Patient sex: M
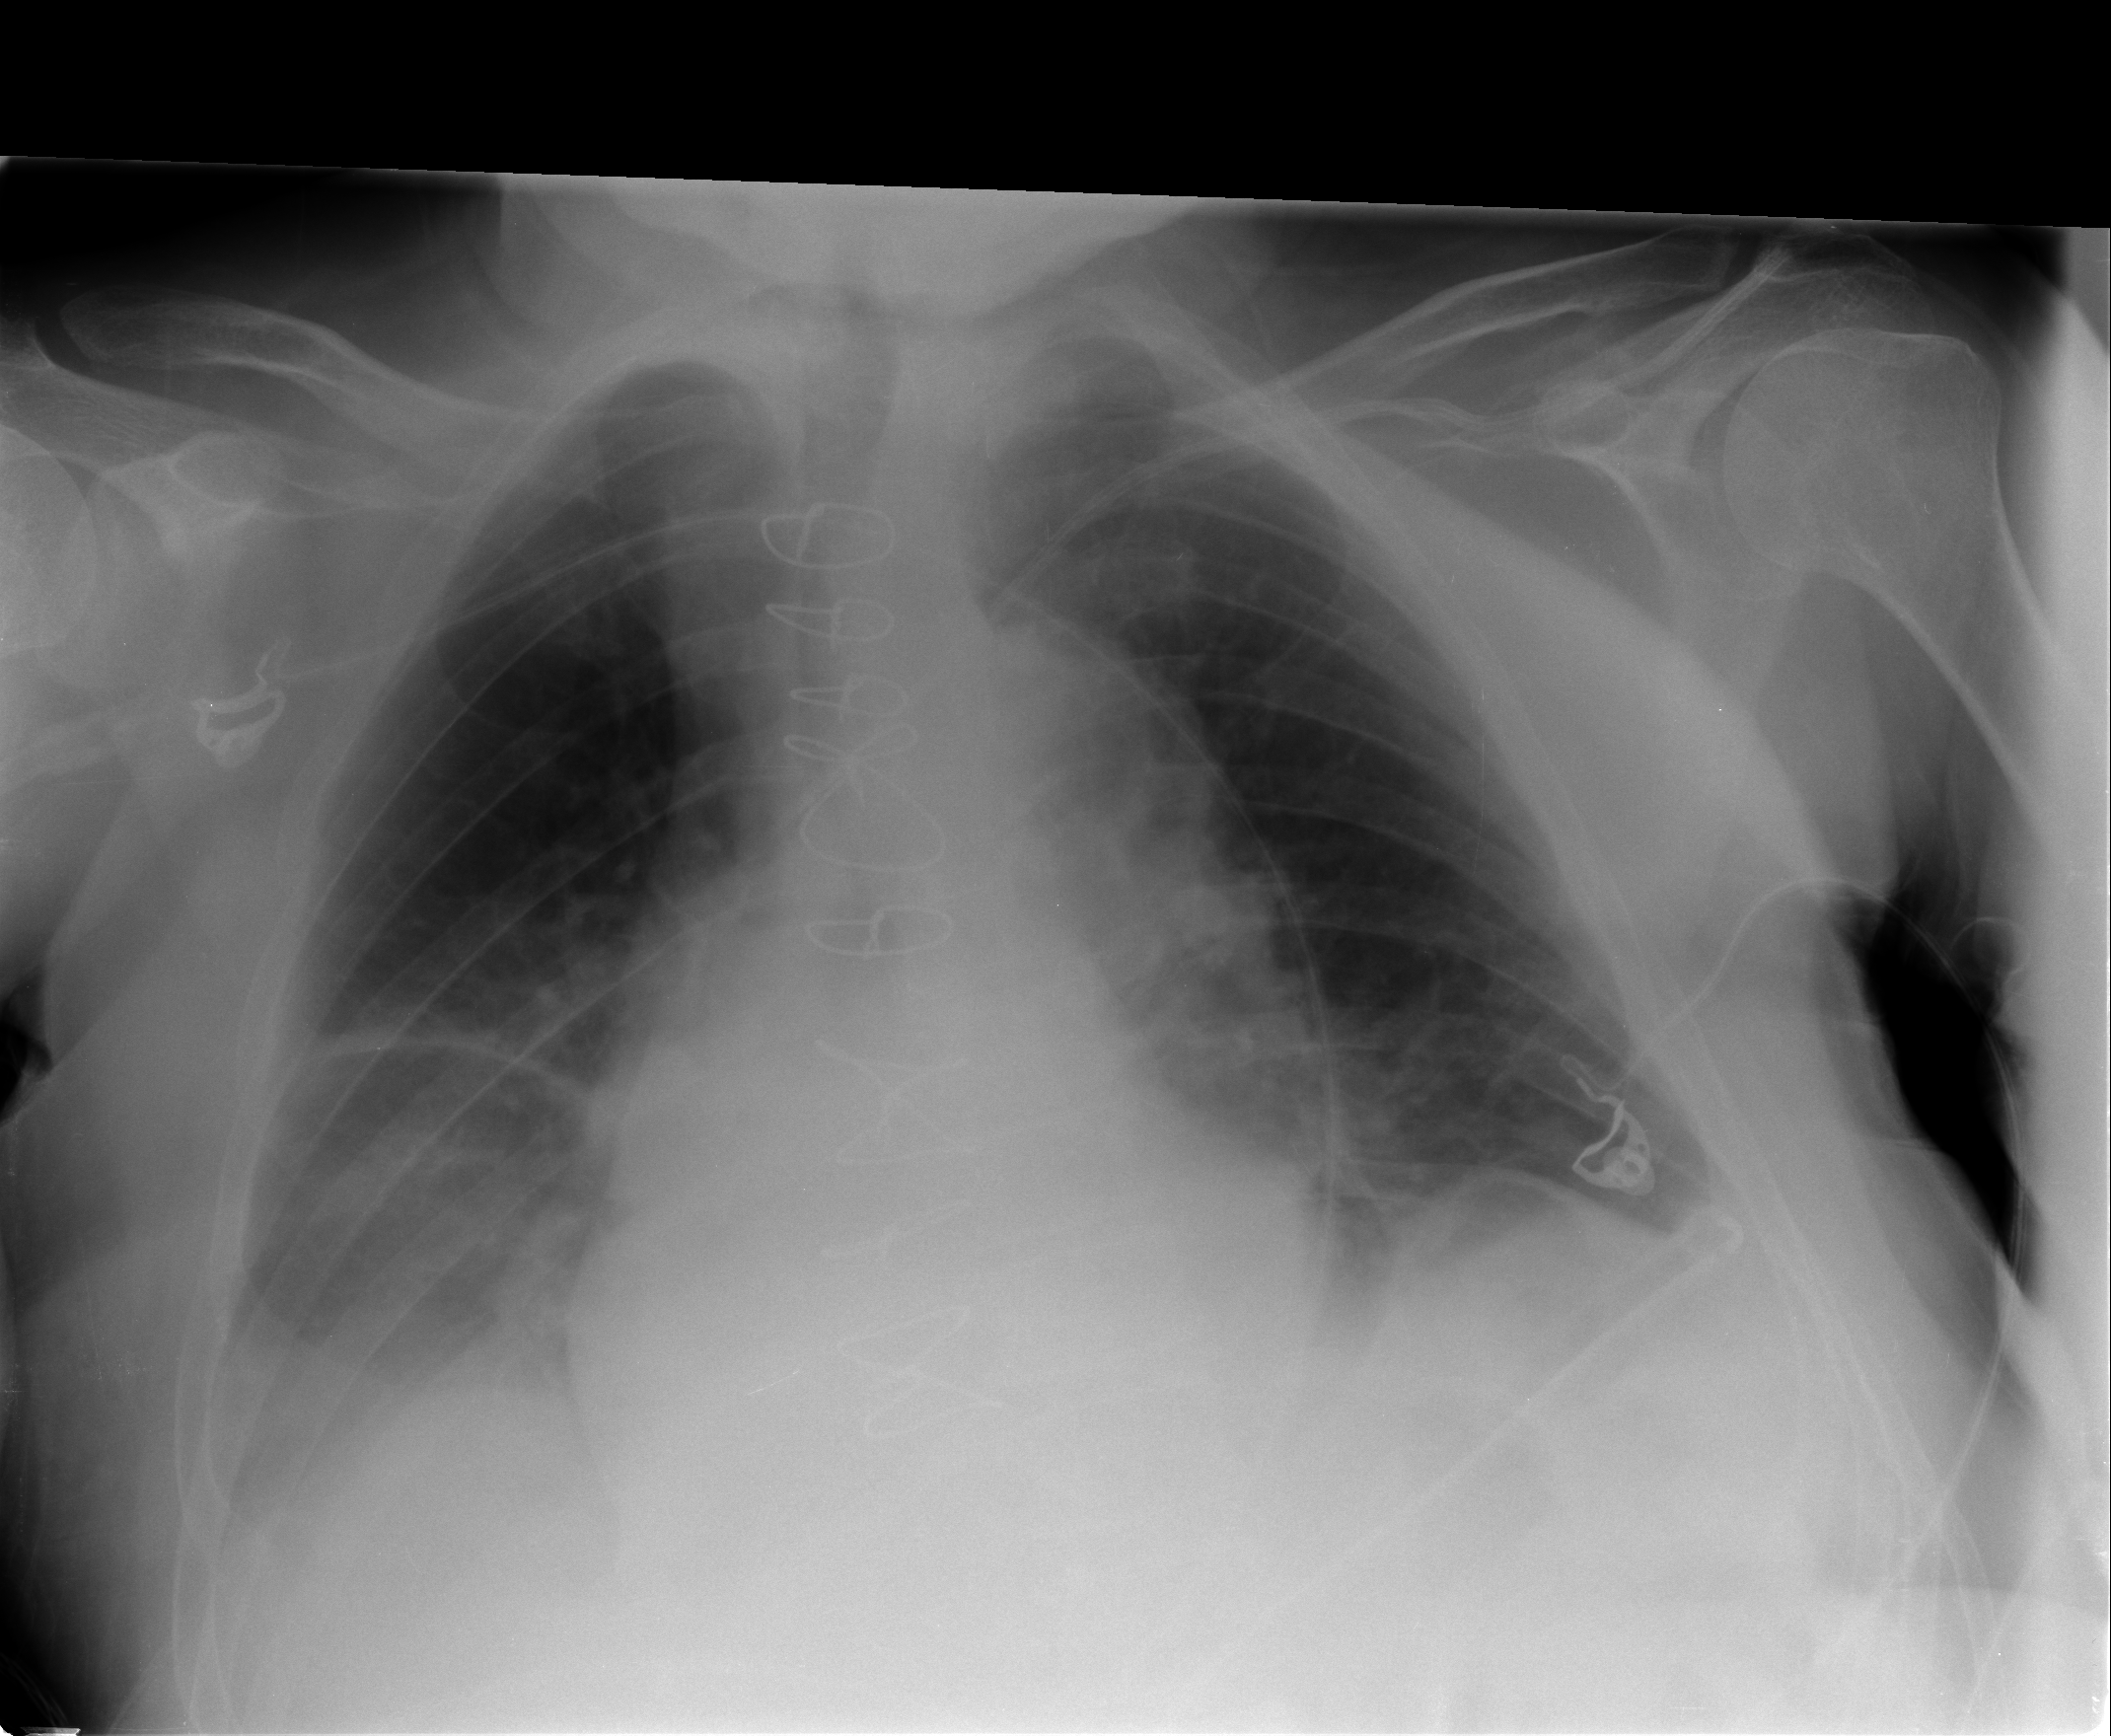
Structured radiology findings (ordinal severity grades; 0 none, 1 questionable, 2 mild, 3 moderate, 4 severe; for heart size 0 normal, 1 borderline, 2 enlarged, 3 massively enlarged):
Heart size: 0
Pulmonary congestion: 0
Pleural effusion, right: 2
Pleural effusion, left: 0
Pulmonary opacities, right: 0
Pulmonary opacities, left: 0
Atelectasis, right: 2
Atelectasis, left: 2